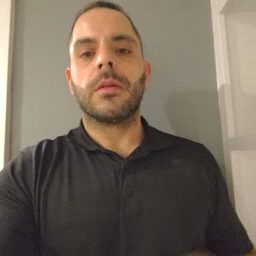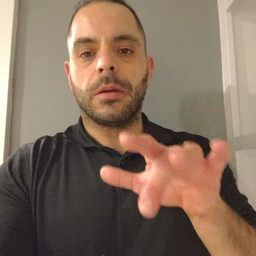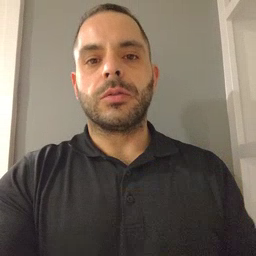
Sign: touch